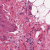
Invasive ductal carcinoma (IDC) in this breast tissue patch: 0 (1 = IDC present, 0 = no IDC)